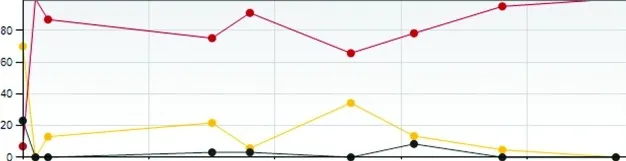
The tissue analysis graph depicts the percentage of granulation tissue = red, slough = yellow, and necrotic tissue = black.
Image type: chart (chart)